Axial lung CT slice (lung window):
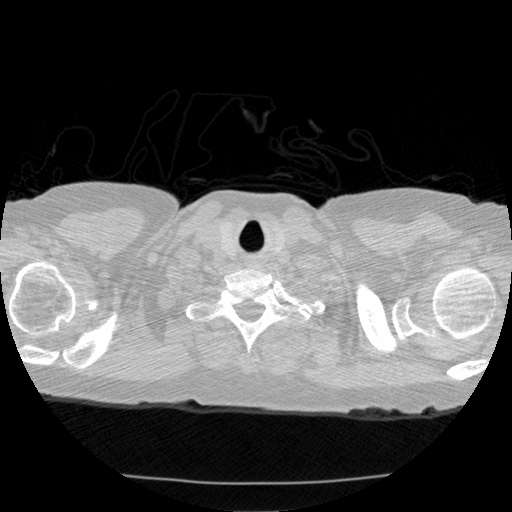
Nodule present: no